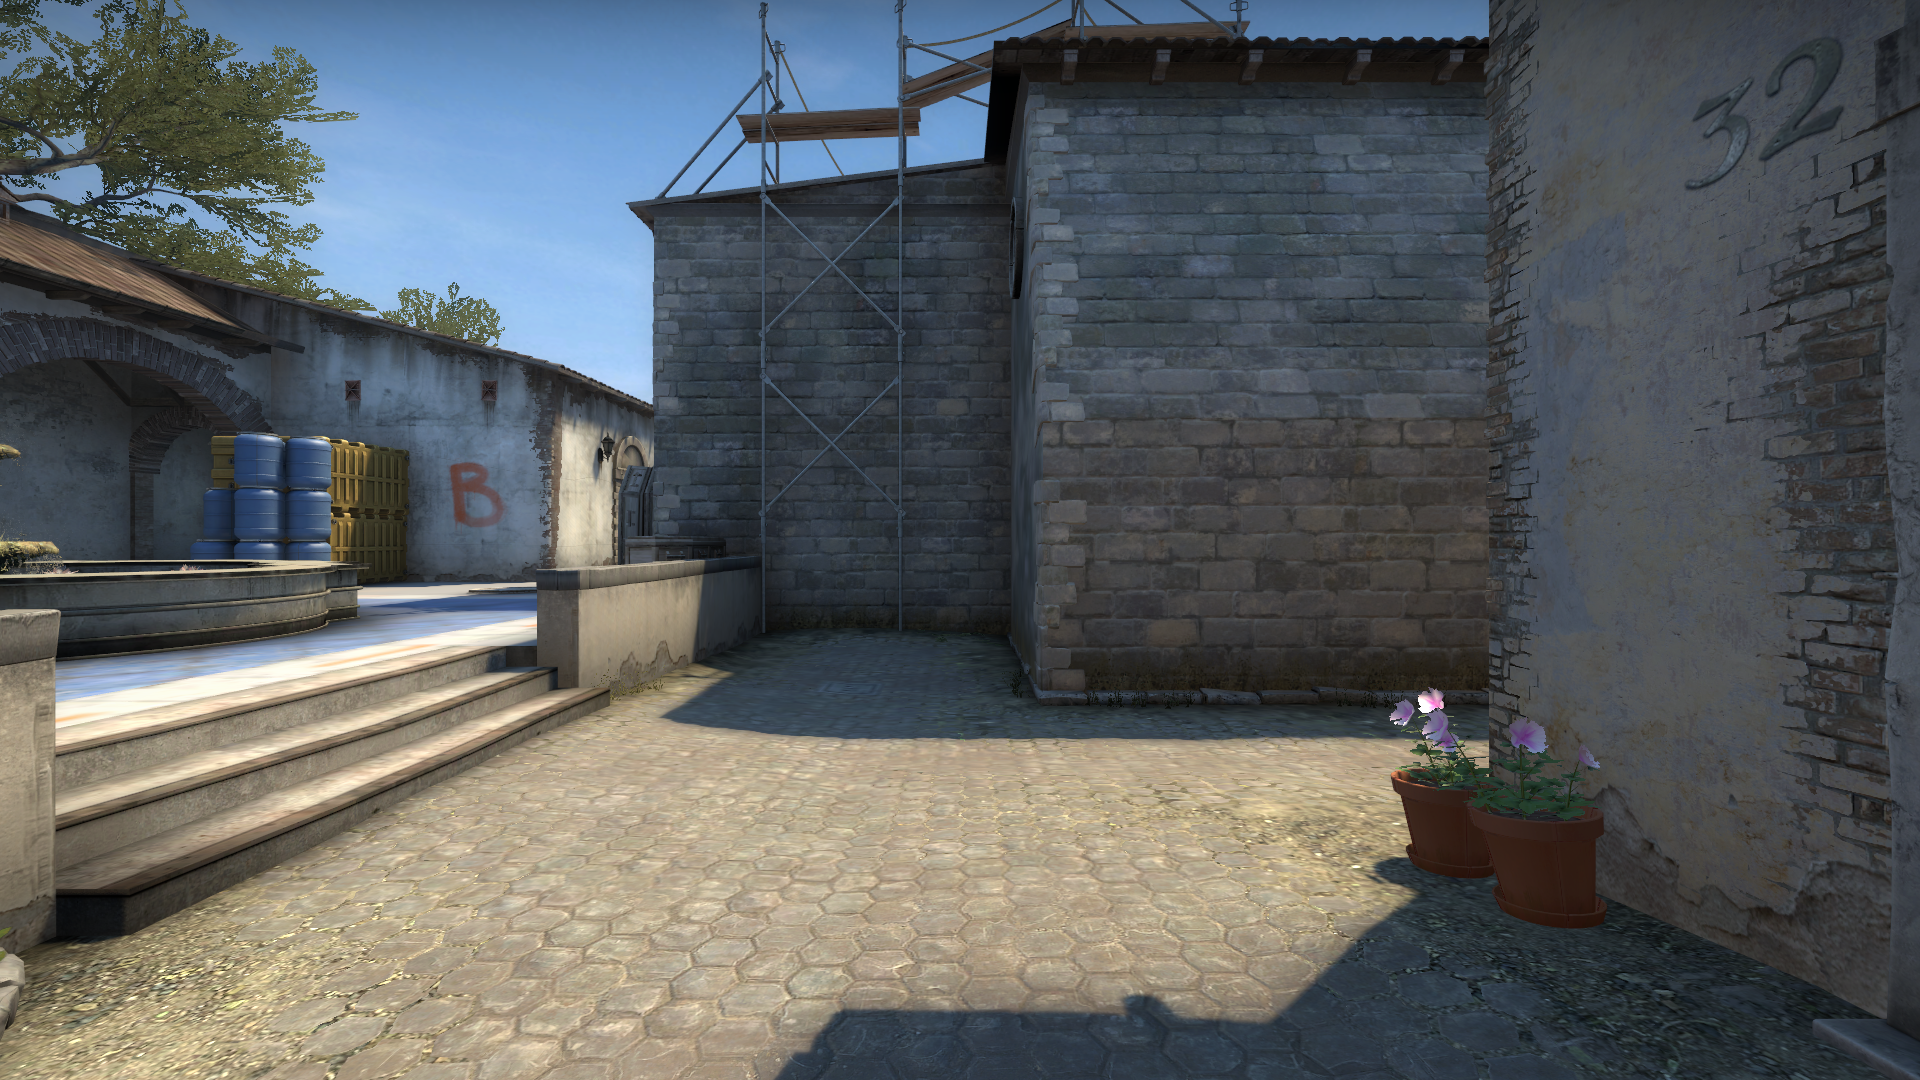
Map: de_inferno